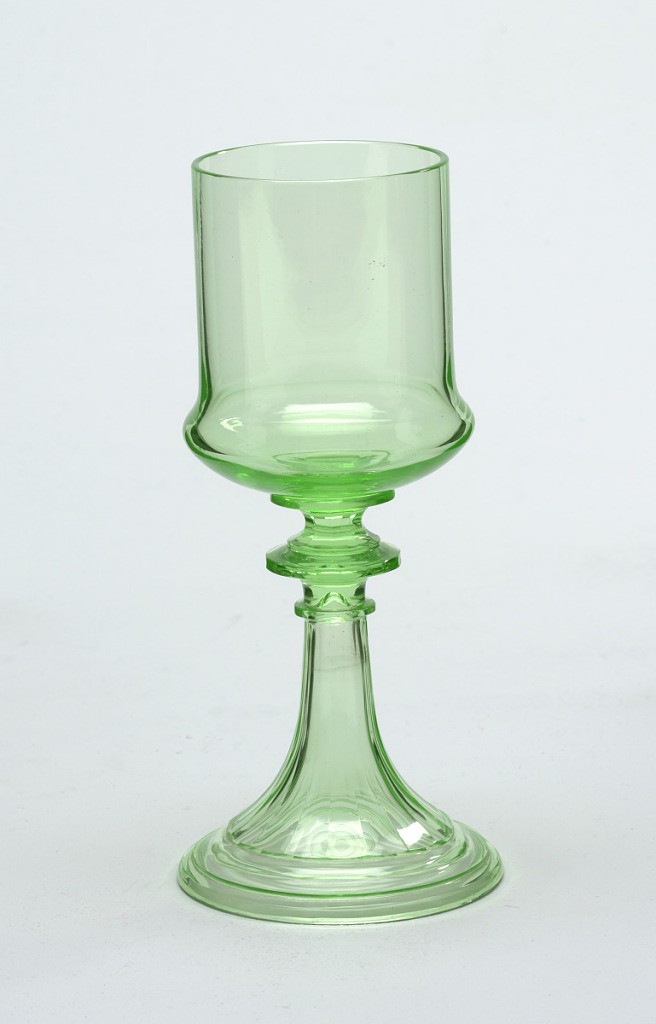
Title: No. 103
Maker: Theophil Hansen, Dutch, 1813 - 1891
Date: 1866
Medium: Mouth-blown crystal, cut and polished ornaments
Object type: Rhine wine glass
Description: Mouth-blown crystal wine glass, cut and polished ornamental engraving in the "Greek" style in green.